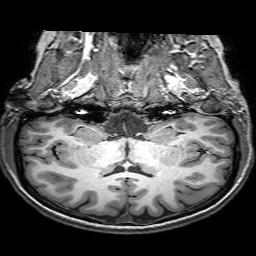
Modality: T1w
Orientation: sagittal
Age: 20
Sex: female
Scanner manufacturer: philips
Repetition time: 0.008957 s
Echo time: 0.0046 s